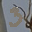
Label: 3